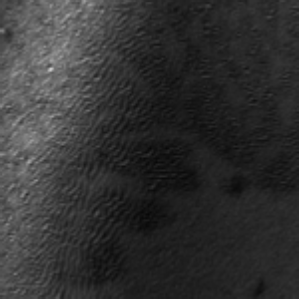
Label: frost